Field crop: maize
Growth stage: 1
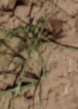
Species: lolium